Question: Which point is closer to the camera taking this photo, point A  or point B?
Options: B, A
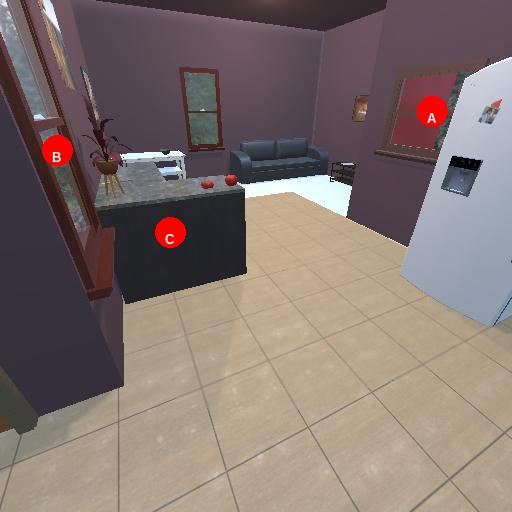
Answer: B